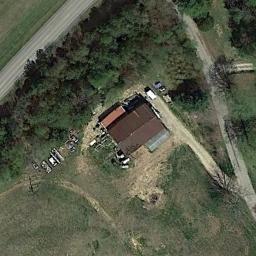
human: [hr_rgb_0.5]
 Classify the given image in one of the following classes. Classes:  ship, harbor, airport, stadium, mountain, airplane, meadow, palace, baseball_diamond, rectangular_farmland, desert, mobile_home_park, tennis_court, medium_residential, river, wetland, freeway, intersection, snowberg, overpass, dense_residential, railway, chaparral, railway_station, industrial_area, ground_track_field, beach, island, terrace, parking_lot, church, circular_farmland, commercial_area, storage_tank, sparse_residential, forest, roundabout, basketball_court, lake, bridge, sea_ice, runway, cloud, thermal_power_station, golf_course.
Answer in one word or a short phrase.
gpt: sparse_residential